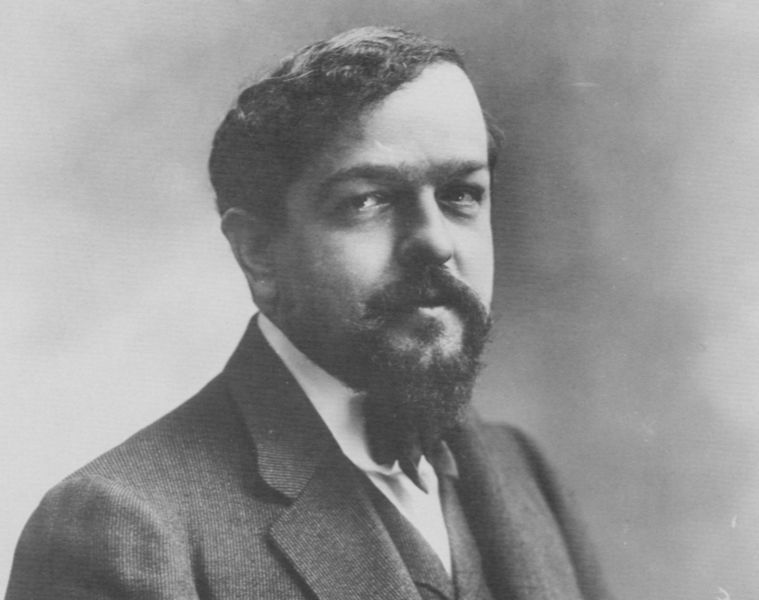
Titel: Claude Debussy (1862-1918), Komponist
Künstler: Atelier Nadar
Institution: unbekannt
Schlagwörter: dunkel, kopf, körper, mann, schatten, weiß, brust, frisur, grau, haar, hell, hintergrund, licht, mitte, mund, nase, ohr, schwarz, stirn, blick, schleife, anzug, bart, hemd, jacke, schnurrbart, arm, arme, augen, kragen, mensch, vollbart, portrait, porträt, schauen, auge, haare, mantel, pose, person, augenbrauen, frontal, kinn, locken, ohren, schulter, schultern, wangen, wellen, haltung, leere, scheinwerfer, krawatte, seitenscheitel, brauen, büste, glanz, starr, atelier, gestreift, streifen, wange, augenbraue, dreiviertelprofil, fliege, jackett, kinnbart, oberkörper, weste, unscharf, foto, fotografie, photographie, spot, schwarzweiss, scharz, geheimratsecken, photo, schein, fotographie, gewellt, unschärfe, künstlich, kunstlicht, nadar, schien, spotlicht